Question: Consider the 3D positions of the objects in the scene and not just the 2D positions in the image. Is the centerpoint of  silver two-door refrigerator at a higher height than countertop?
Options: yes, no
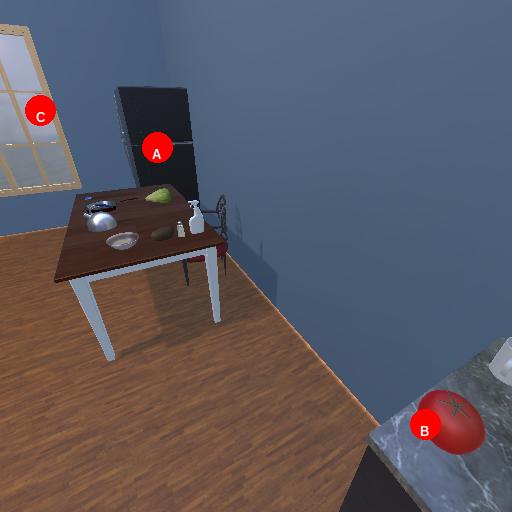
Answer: yes